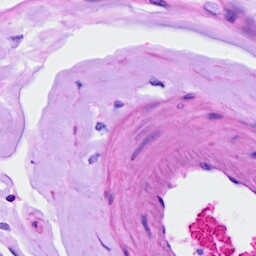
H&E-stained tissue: Ovarian